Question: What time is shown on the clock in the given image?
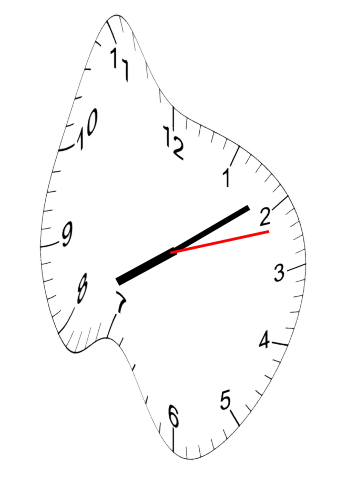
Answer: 08:09:12